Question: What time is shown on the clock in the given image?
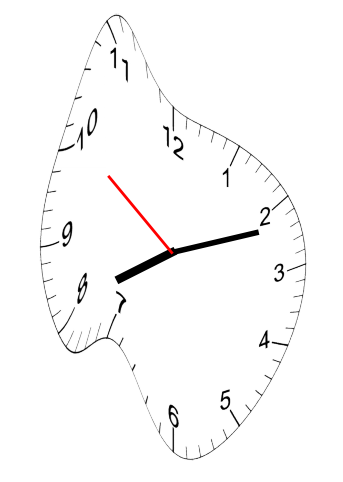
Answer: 08:11:51